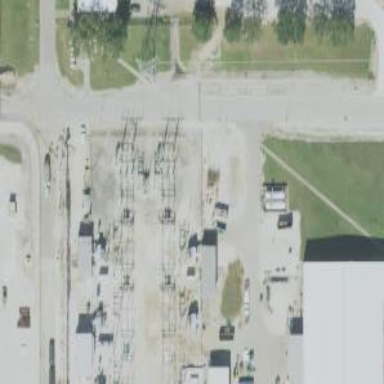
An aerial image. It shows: Switch used for power control.